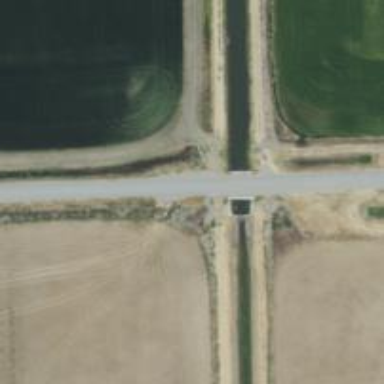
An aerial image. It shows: Culvert tunnel under canal.